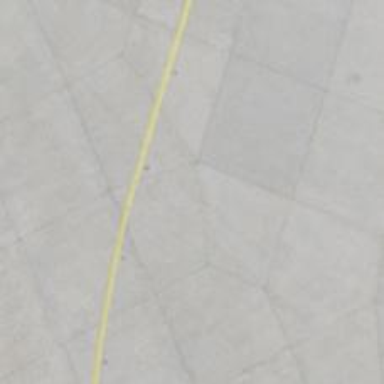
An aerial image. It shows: Image of taxiway at airport.